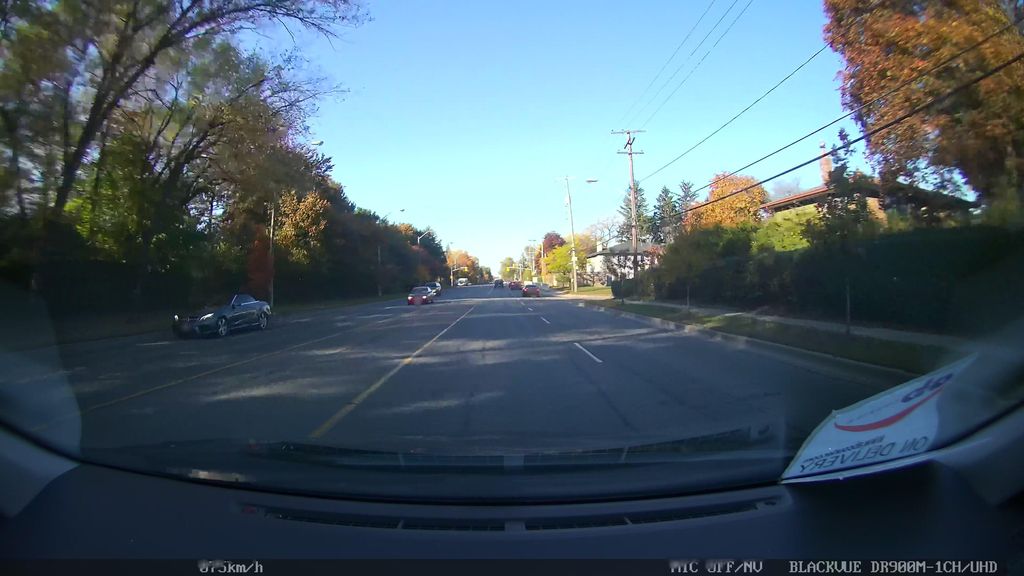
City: toronto